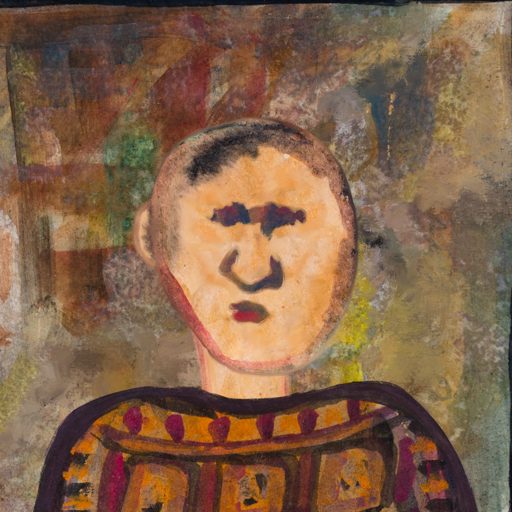
Background: Mosgoul, Head And Neck Front: Childish, Face Front: In_The_Sun, Bust: Doll, Hair Front: Blank, Head Accessory: Blank, Second Necklace: Blank, Necklace: Blank, Baby: Blank